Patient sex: M
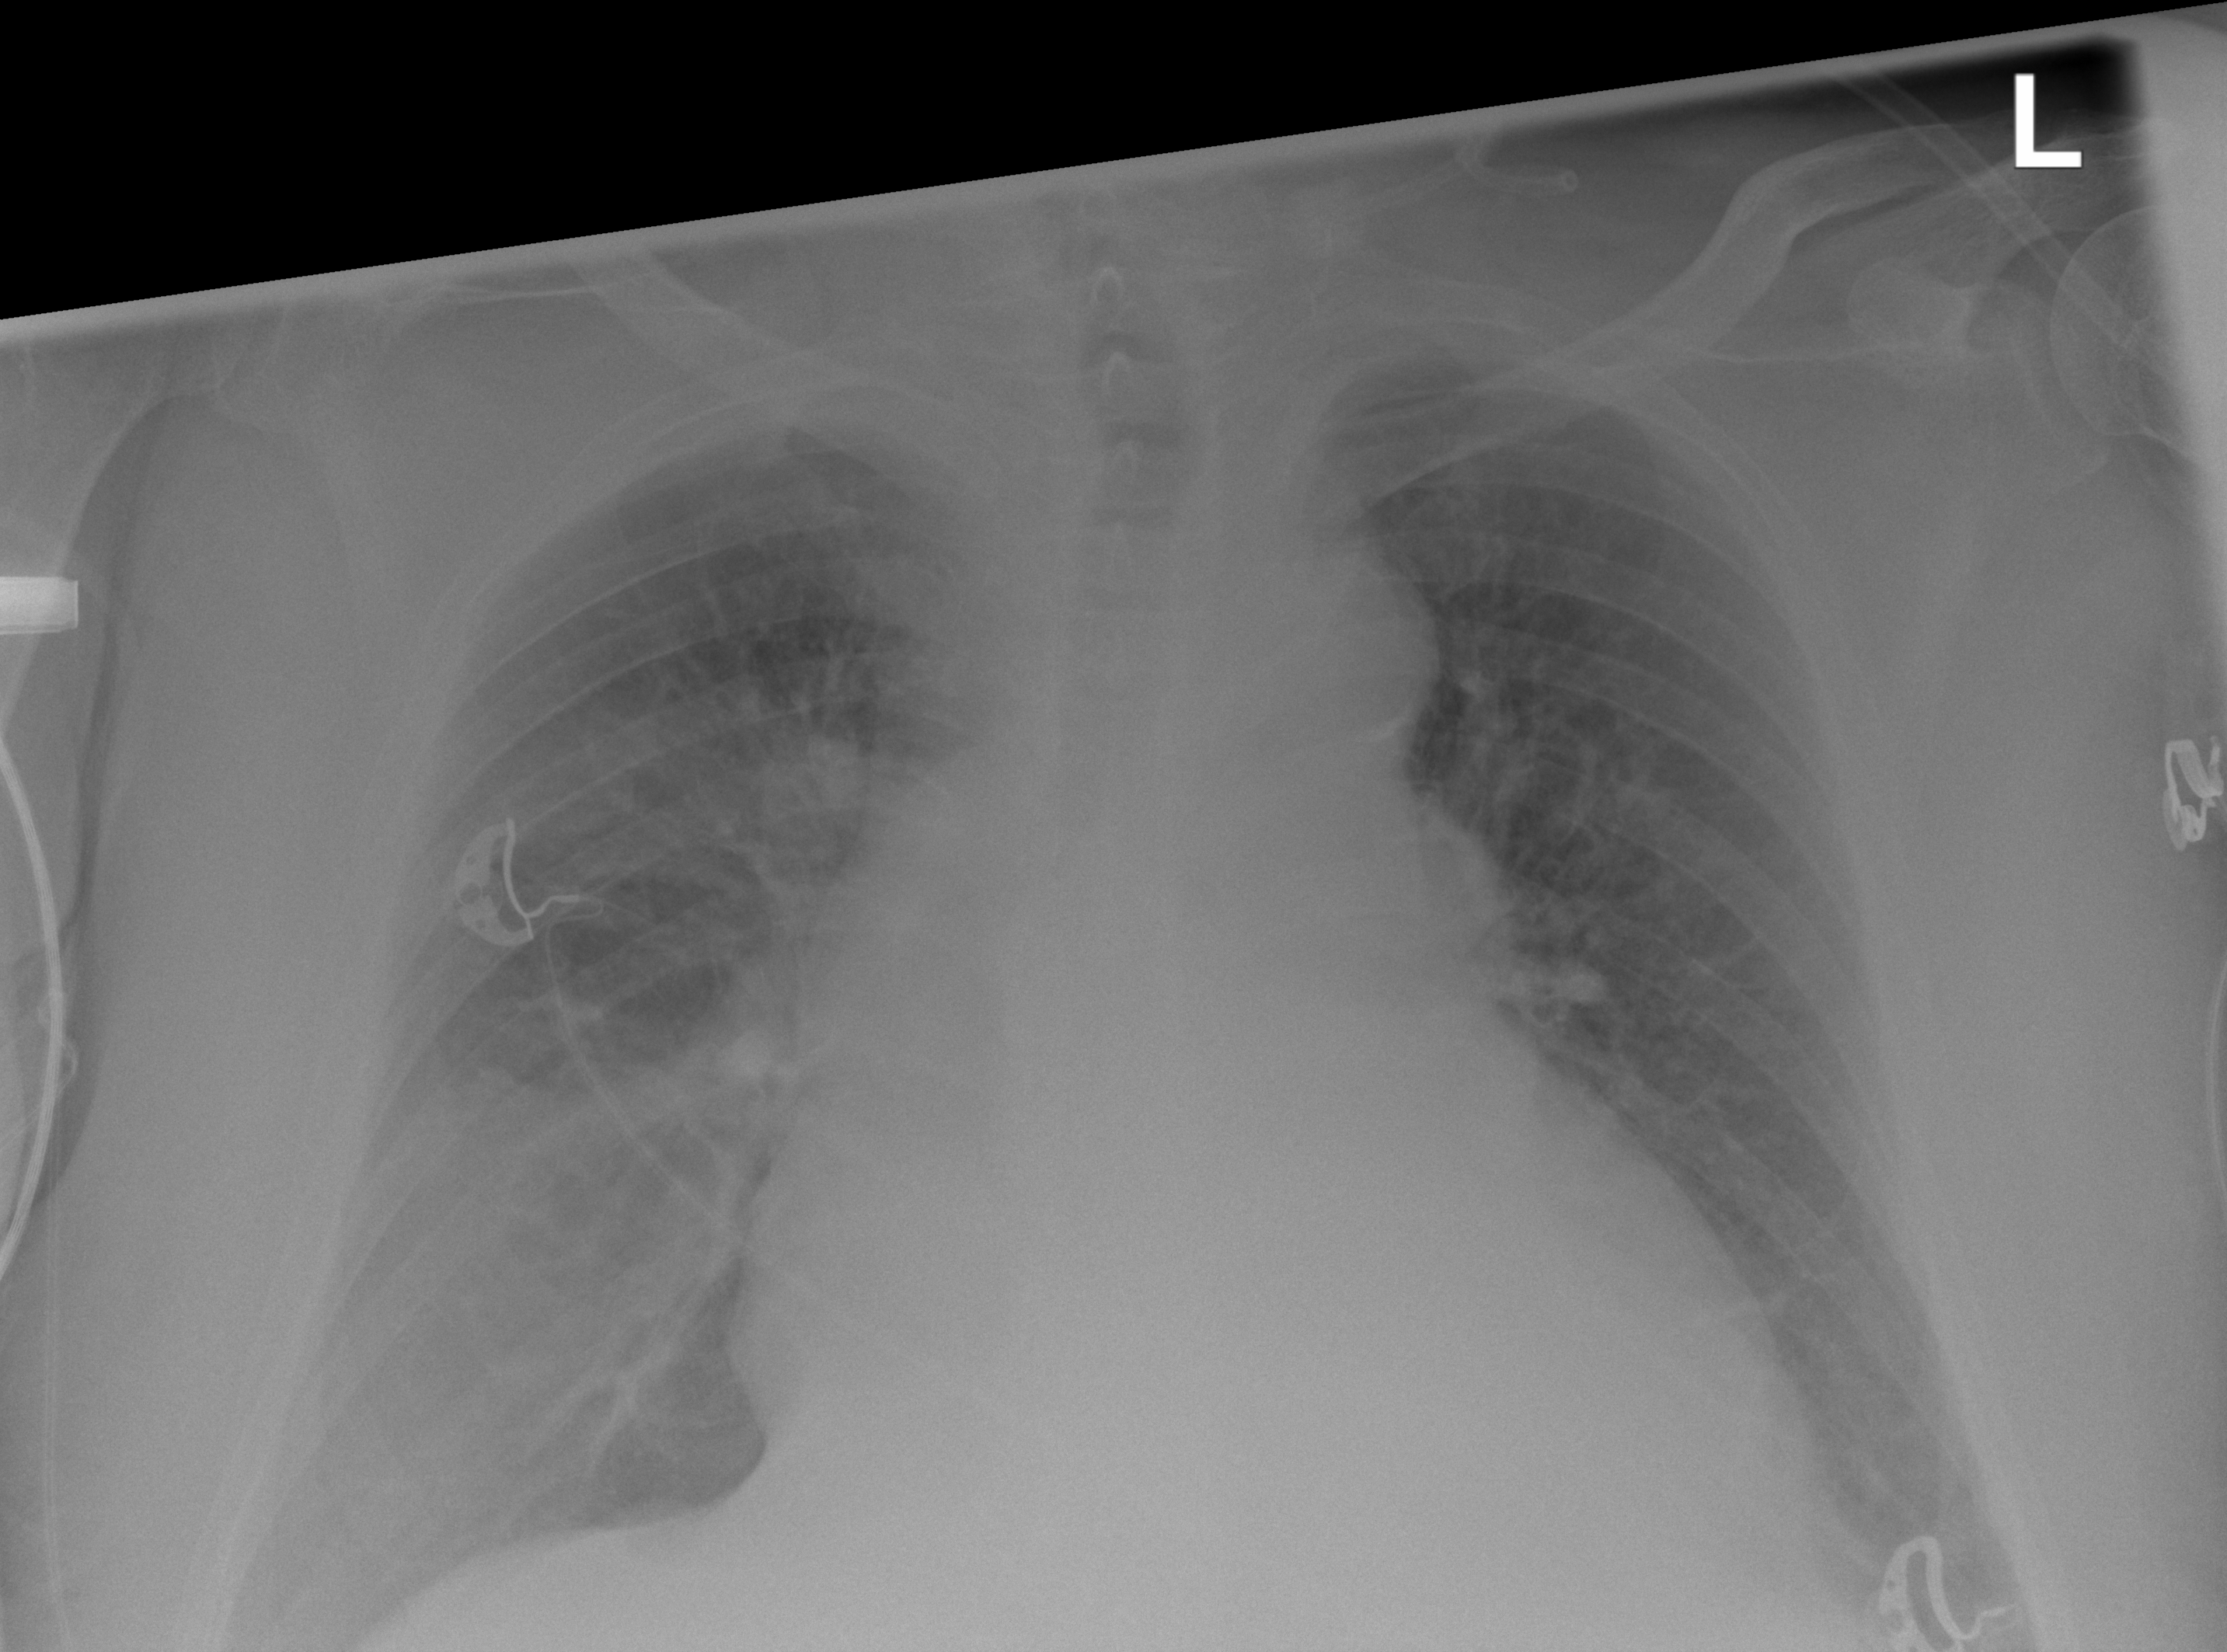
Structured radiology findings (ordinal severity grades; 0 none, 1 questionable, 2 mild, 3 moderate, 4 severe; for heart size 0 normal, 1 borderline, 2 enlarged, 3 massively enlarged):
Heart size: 3
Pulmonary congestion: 2
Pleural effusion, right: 2
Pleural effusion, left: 1
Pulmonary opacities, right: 2
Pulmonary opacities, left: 0
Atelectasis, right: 3
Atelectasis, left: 0